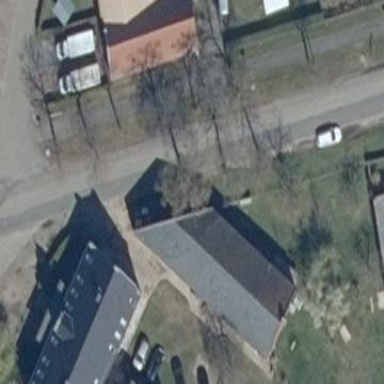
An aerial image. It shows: Simple house.